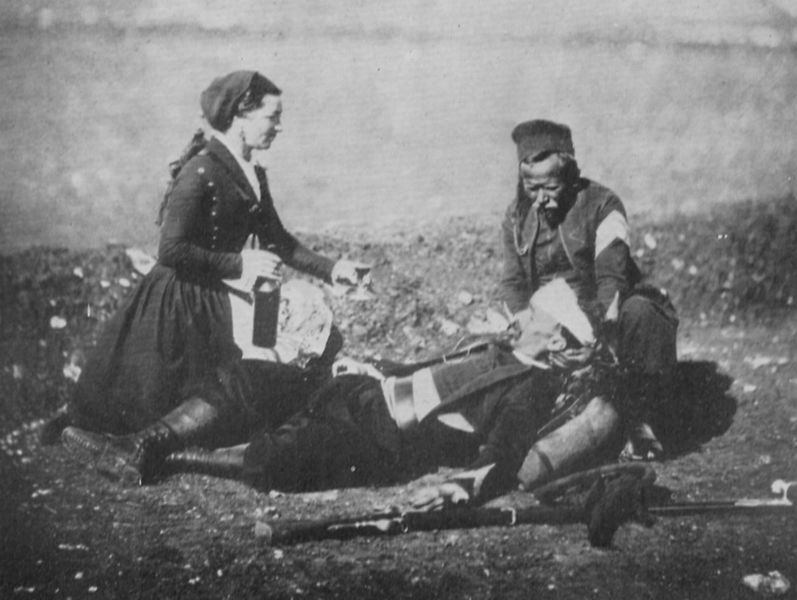
Titel: Krankenschwester versorgt einen Verwundeten
Künstler: Roger Fenton
Standort: USA
Institution: Sammlung Gernsheim
Schlagwörter: hand, himmel, kampf, kopf, mann, meer, schatten, wasser, weiß, wunde, landschaft, menschen, sand, sitzen, ufer, frau, glas, grau, haar, hut, kleid, licht, männer, ohr, profil, schwarz, stützen, szene, gürtel, tuch, wiese, haube, rock, alkohol, alt, bart, flasche, hose, mütze, trinken, bluse, kleidung, stein, tod, tot, toter, trauer, erde, feld, horizont, boden, haare, kelch, bauern, krug, liegen, stab, gepäck, schotter, fels, wüste, picknick, amerika, kies, krieg, schlacht, soldaten, wein, kopftuch, glanz, knöpfe, foto, fotografie, photographie, becher, alter, orient, orientalisch, geben, schwarz-weiss, uniform, waffen, knien, soldat, verletzt, waffe, stiefel, reichen, beten, gebet, haub, medizin, photo, sterben, gewehr, hilfe, krankheit, krieger, binde, dreck, flinte, rucksack, bandage, kopfbinde, verband, verletzung, verwundet, fotographie, turban, gefallen, helfen, kopfverband, verwundeter, russisch, dokumentation, dreieckskomposition, bajonett, weltkrieg, verwundung, liegender, trank, helfer, türke, fez, versorgen, verletzter, gefallener, helferin, pflegen, tunesien, armbinde, krankenschwester, frau männer, unifrom, armenier, arznei, erdfe, flite, kopfwunde, medikament, sanitäter, to, gertänk, immtot, strütze